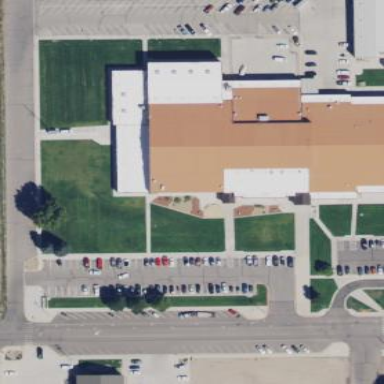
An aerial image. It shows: School building.